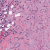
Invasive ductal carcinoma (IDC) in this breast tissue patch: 1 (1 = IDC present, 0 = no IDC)